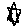
Label: star